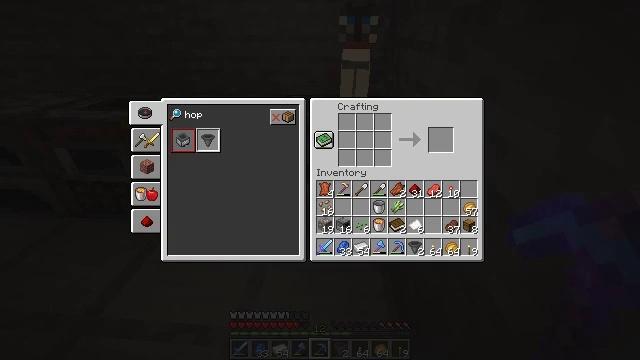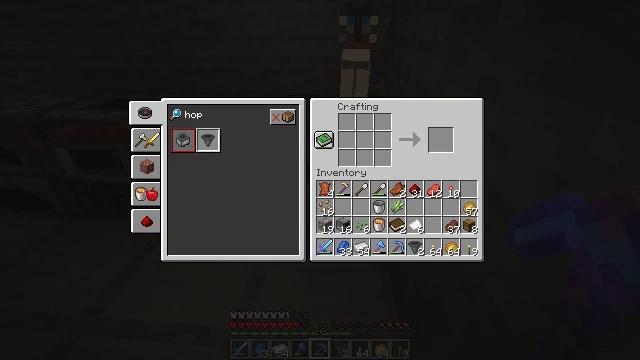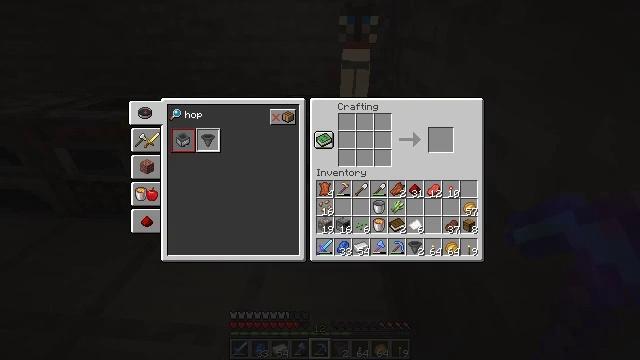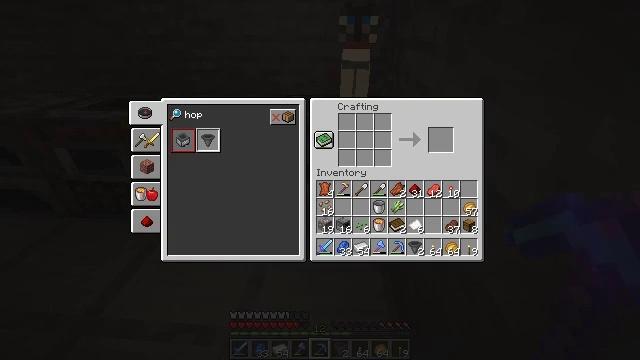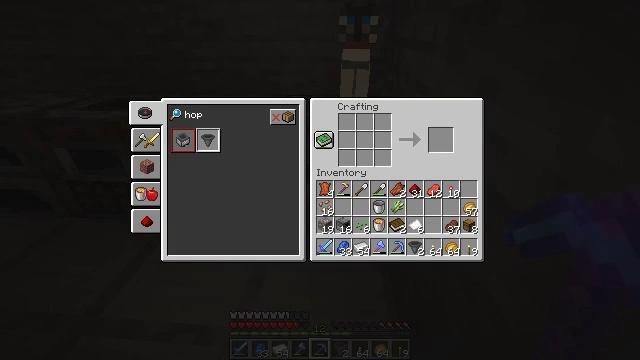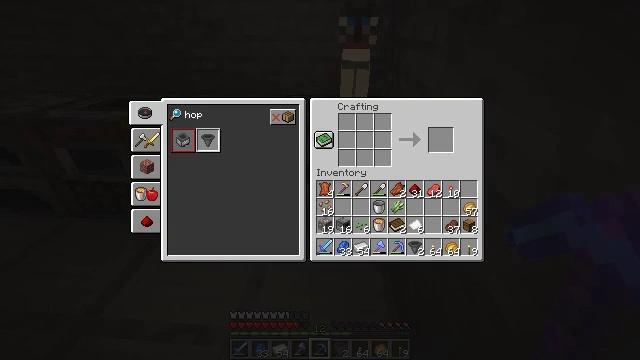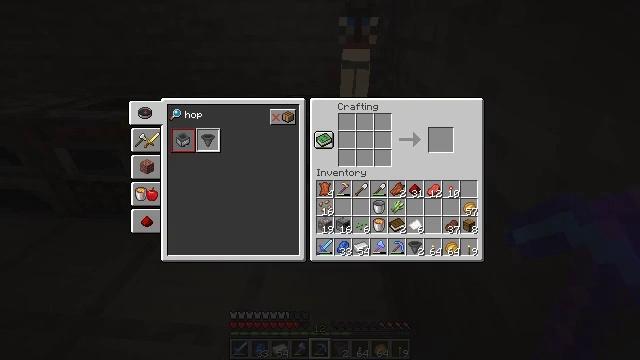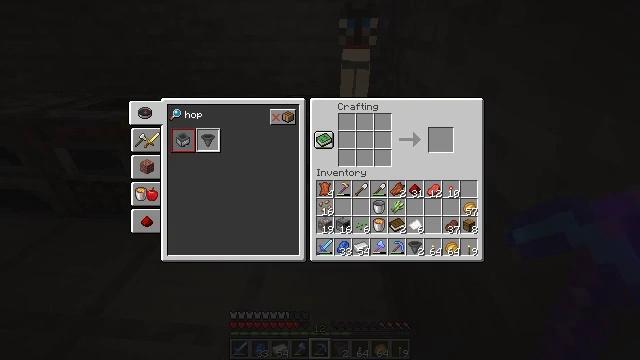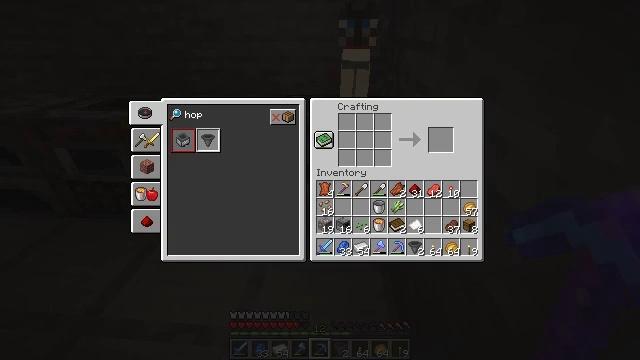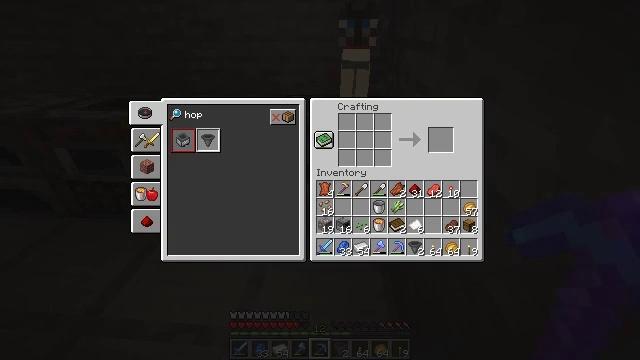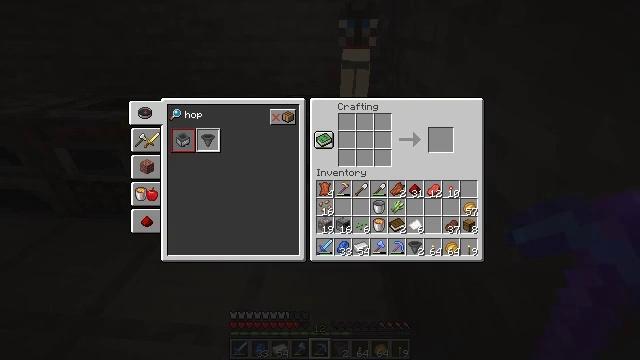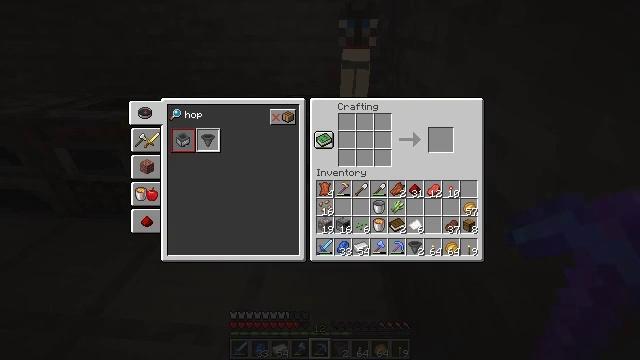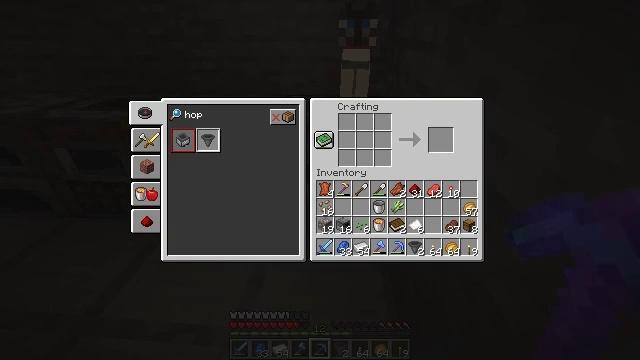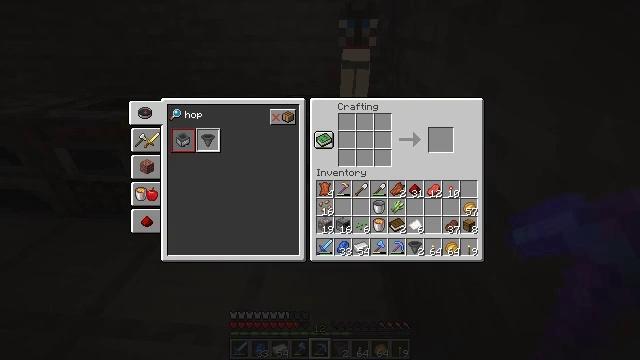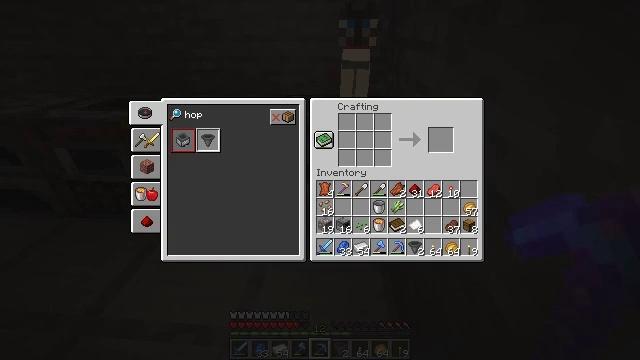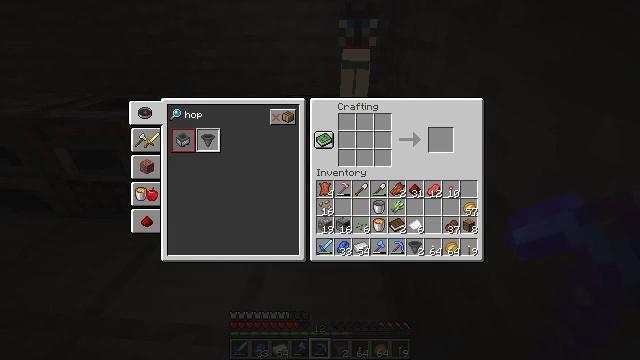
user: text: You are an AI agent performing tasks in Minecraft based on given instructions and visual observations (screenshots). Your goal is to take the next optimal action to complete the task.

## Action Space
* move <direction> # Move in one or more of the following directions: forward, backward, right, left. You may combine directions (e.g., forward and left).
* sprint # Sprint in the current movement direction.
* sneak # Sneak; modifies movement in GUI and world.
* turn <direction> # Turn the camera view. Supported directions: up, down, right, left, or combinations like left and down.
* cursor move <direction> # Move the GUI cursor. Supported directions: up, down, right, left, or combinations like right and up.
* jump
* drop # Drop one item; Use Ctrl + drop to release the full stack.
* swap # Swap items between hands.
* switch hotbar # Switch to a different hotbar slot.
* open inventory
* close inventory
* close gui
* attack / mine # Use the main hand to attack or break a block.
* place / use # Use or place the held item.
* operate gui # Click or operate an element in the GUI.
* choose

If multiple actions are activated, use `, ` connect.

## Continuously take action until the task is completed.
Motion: motion action
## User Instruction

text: Take iron ingots to craft a minecart.
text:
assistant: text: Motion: no_op
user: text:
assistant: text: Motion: no_op
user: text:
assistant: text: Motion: no_op
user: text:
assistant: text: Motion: no_op
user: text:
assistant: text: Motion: no_op
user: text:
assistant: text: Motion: no_op
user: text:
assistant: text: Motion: no_op
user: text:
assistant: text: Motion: no_op
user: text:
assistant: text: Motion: no_op
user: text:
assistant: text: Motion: no_op
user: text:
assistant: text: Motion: no_op
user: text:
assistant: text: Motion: no_op
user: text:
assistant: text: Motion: no_op
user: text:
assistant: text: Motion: no_op
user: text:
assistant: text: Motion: no_op
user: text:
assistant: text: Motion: no_op
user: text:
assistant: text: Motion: no_op
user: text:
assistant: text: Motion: no_op
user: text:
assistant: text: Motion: no_op
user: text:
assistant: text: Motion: no_op
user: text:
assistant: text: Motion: no_op
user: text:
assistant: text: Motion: no_op
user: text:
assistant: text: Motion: no_op
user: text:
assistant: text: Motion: no_op
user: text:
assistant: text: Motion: no_op
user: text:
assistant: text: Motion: no_op
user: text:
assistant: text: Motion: no_op
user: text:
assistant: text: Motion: no_op
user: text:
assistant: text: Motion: no_op
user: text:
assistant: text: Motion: no_op